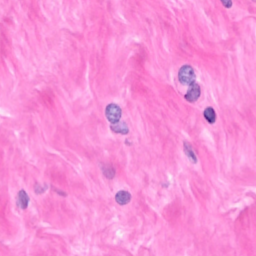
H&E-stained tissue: Breast